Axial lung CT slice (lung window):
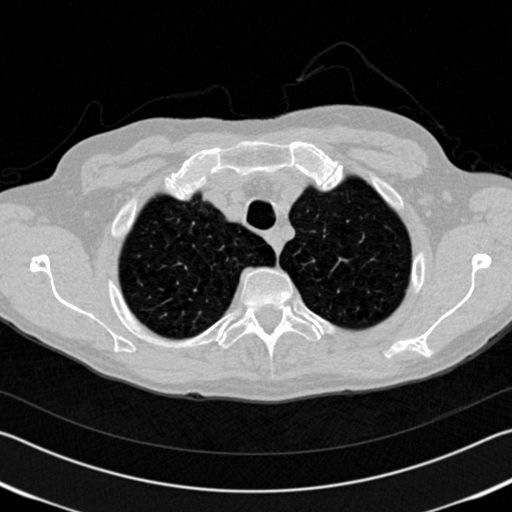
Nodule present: no